Question: Below figure with orange area where baby palm will be placed. All I need to know how to detect baby plam is right or left.

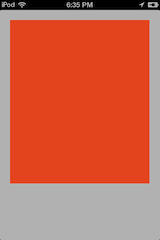
Answer: Simply put; This cannot be done (accurately).
The screen of iOS devices can detect touch events and the coordinates of where these touch events took place on the screen. However the device have no way of knowing what was placed on the screen. For all the device cares it could be a face planted on the screen as much as a hand.
A possible workaround for this could be to ask the user to place five fingers on the screen and then based on the coordinates of the touch events make a conclusion that it was a left or right hand. Pseudo- code example:
'''
if(*the left most coordinate is lower down on the screen than the rest*) {
% It is probably a right hand since the thumb is
% (on most humans at least) lower down than the rest
}
'''
The same approach could be applied to detect the left hand. However, this is just a ploy way to detect which hand is which. To do this more accurately I would suggest you let the user take a photo of his/her's hand and analyze the image instead.
Hope it helps!